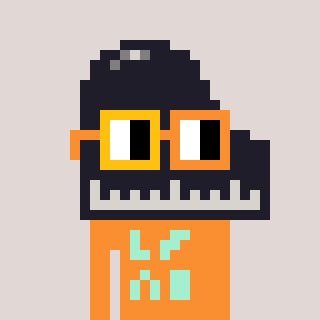
a pixel art character with square yellow and orange glasses, a piano-shaped head and a orange-colored body on a warm background